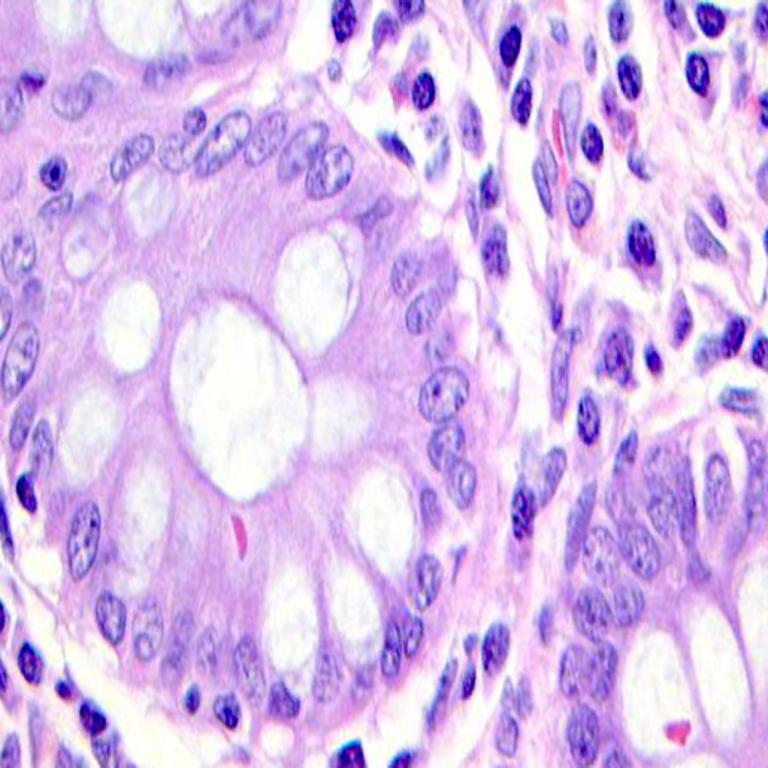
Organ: colon
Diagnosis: benign